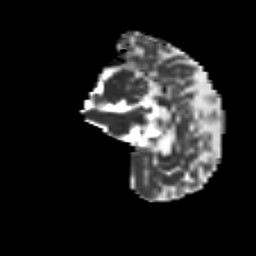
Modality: MD
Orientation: sagittal
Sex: female
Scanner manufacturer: siemens
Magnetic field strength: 3 T
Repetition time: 5 s
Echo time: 0.071 s